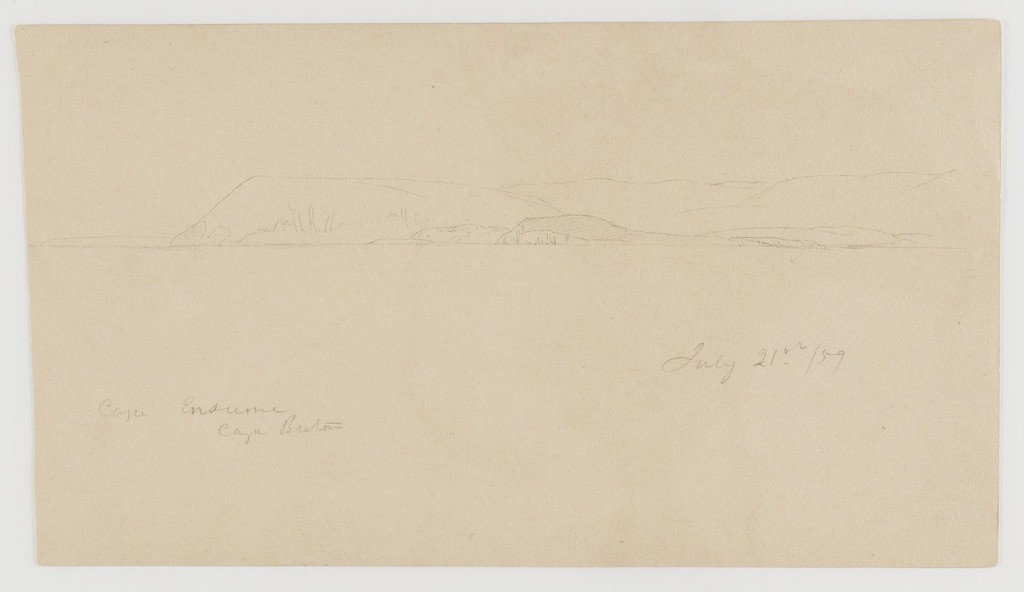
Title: Cape Ensumé on Cape Breton Island, Canada
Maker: Frederic Edwin Church, American, 1826–1900
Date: July 21, 1859
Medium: Graphite on light brown wove paper
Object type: drawing
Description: Landscape sketch showing a view of the point formerly known as Cape Ensumé (now Cape Smoky) on the east coast of Cape Breton Island in Nova Scotia, Canada. Visible in the middle distance across an expanse of open ocean, the various cliffs and rugged ridges of the island's coastline rise abruptly out of the water and extend out of frame to the right. Cape Ensumé itself is shown either at center or left. Scene viewed from the ocean waters northeast of the island.